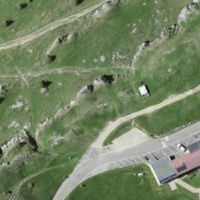
EUNIS habitat code: 23
Species observed at this site:
Miramella alpina
Corvus corone
Saxifraga paniculata
Campanula glomerata
Turdus viscivorus
Aegithalos caudatus
Buteo buteo
Anthus pratensis
Gentianella campestris
Sylvia atricapilla
Spinus spinus
Laserpitium latifolium
Poecile palustris
Phylloscopus collybita
Carduelis citrinella
Alauda arvensis
Erithacus rubecula
Dryocopus martius
Phoenicurus ochruros
Sitta europaea
Botrychium lunaria
Saxicola rubicola
Falco tinnunculus
Corvus corax
Periparus ater
Cyanistes caeruleus
Lophophanes cristatus
Fringilla coelebs
Regulus ignicapilla
Silene dioica
Columba palumbus
Geum rivale
Parus major
Coccinella septempunctata
Milvus milvus
Regulus regulus
Motacilla alba